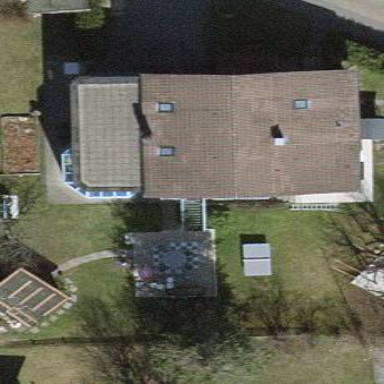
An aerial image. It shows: Detached building with gabled roof.